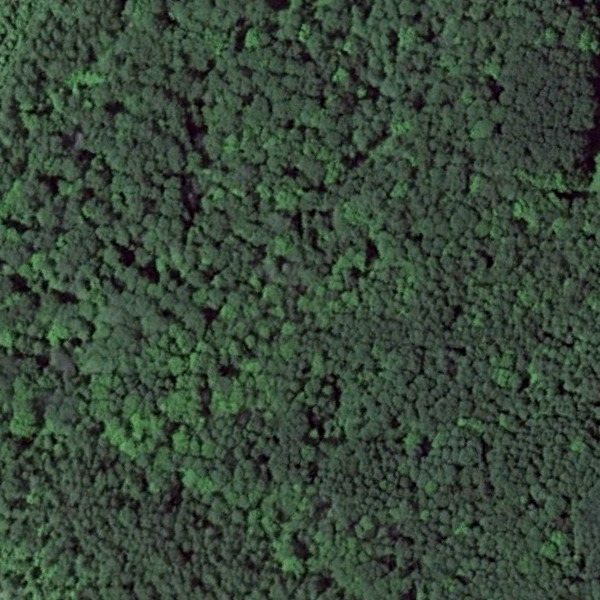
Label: Forest